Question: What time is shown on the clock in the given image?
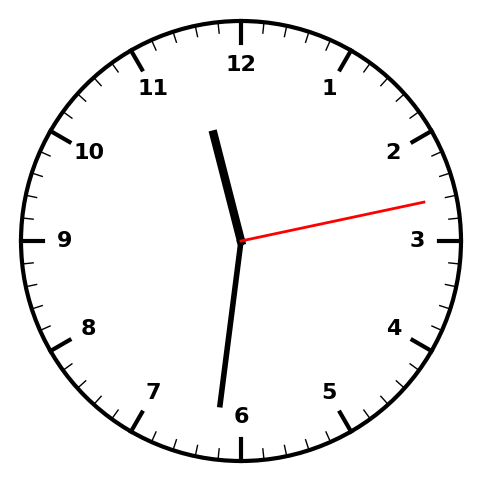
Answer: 11:31:13